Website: home-depot
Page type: customer-info-address
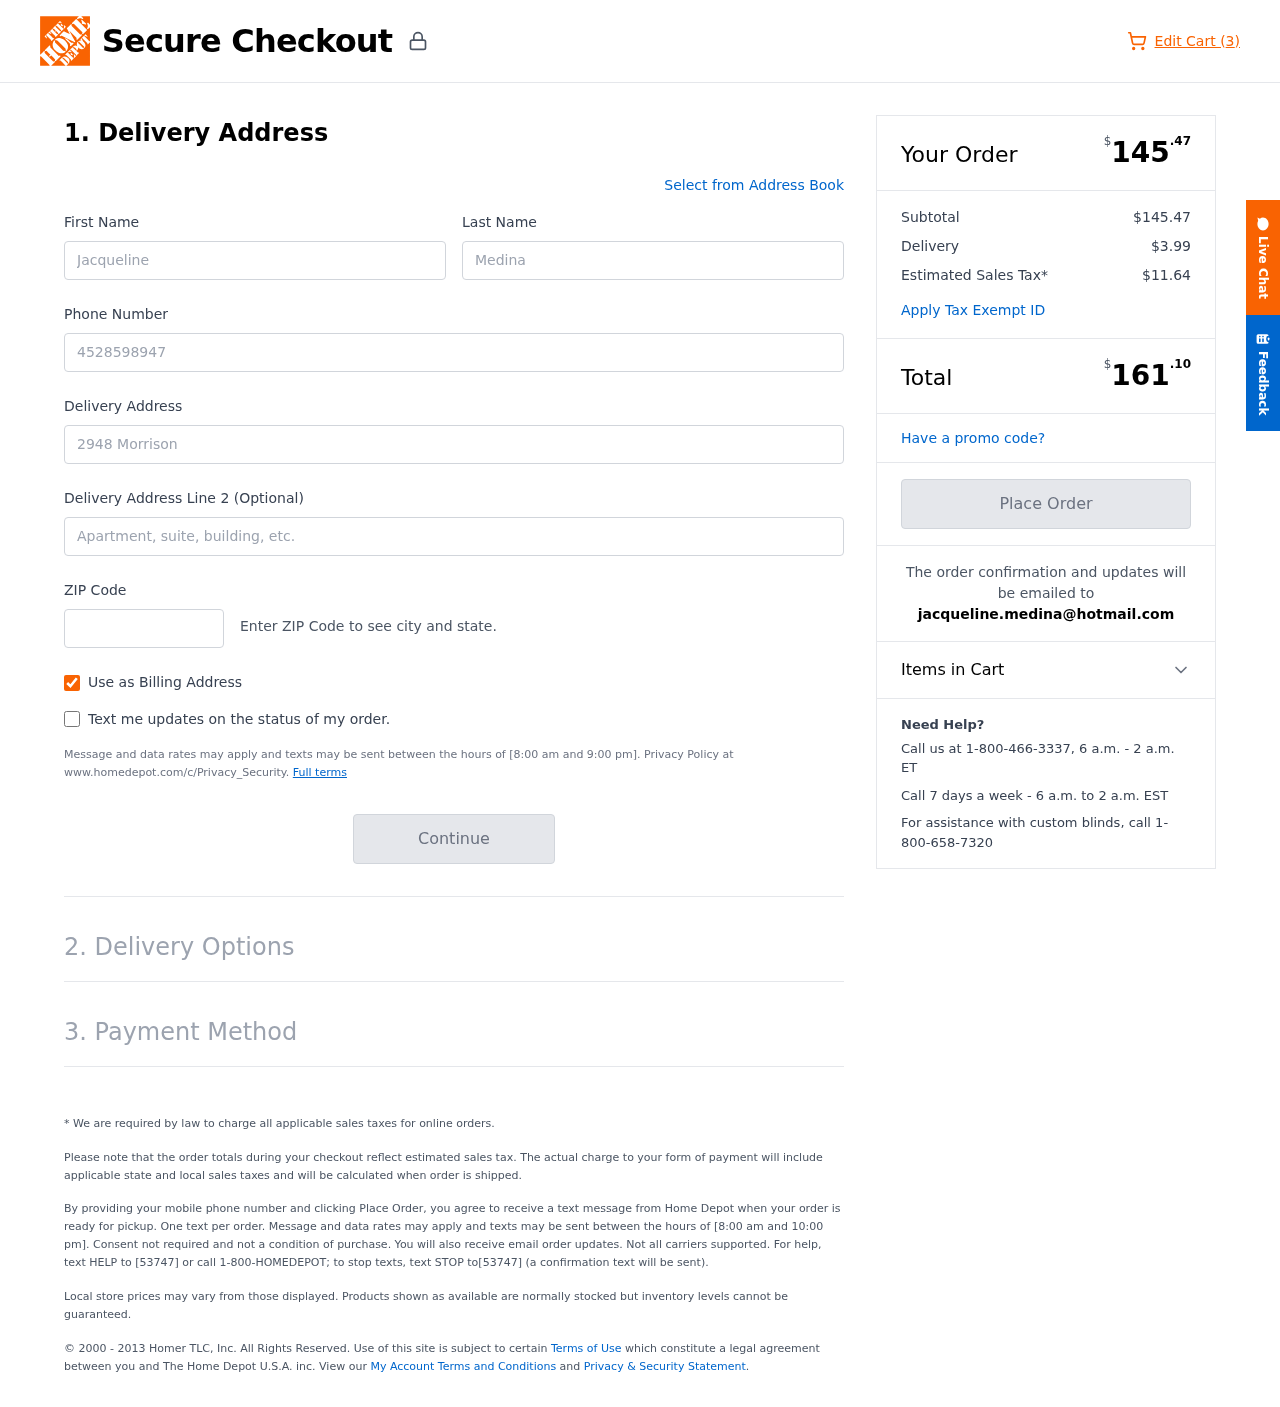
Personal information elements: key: PII_EMAIL
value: jacqueline.medina@hotmail.com
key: PII_FIRSTNAME
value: Jacqueline
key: PII_LASTNAME
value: Medina
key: PII_PHONE
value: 4528598947
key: PII_POSTCODE
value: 99803
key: PII_STREET
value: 2948 Morrison Plains Suite 183
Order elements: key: ORDER_NUM_ITEMS
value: Edit Cart (3)
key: ORDER_SUBTOTAL_HEADER
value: $145.47
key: ORDER_SUBTOTAL
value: $145.47
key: ORDER_SHIPPING_COST
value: $3.99
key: ORDER_TAX
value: $11.64
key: ORDER_TOTAL2
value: $161.10